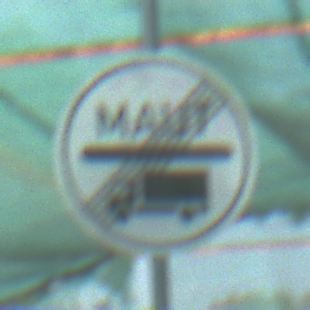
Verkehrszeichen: EndeMautpflicht
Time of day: MorningAfternoon
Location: Roofed (Special)
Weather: PartlyCloudy
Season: NotSpecified
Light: Natural